Question: What day is it?
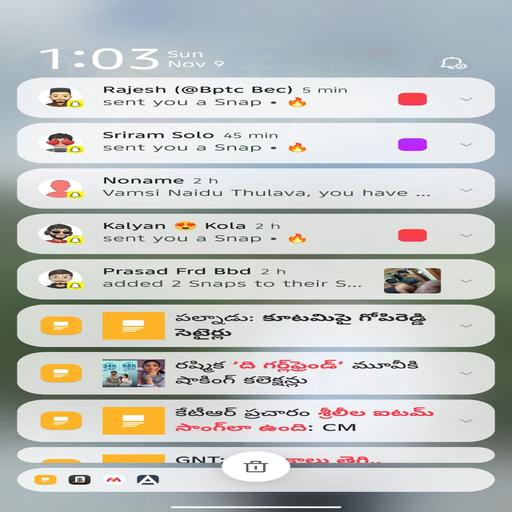
Answer: Sunday